Question: Some times the simple things can stump you and here is one for me.
I want to do a simple web request to verify a username and password. Its working just fine in Windows Phone 8 but I can not seem to get the same code to work on Windows 8.
I understand I can not do a GetResponse as I do with Windows Phone so I am using GetResponseAsync and that part if working fine. But the response from the Server is that it did not get the "" component in the header.
Here is the Windows Phone 8 code that is working fine on my Phone version
'''
private async void VerifyUser()
{
//System.Diagnostics.Debug.WriteLine("aa");
loginParams = "username=" + username + "&password=" + password;
string teamResponse = "https://mysite.com/mystuff/LoginApp?" + loginParams;
var request = HttpWebRequest.Create(teamResponse) as HttpWebRequest;
request.Method = "POST";
request.Accept = "application/json;odata=verbose";
var factory = new TaskFactory();
var task = factory.FromAsync<WebResponse>(request.BeginGetResponse, request.EndGetResponse, null);
//System.Diagnostics.Debug.WriteLine("bb");
try
{
var response = await task;
System.IO.Stream responseStream = response.GetResponseStream();
string data;
using (var reader = new System.IO.StreamReader(responseStream))
{
data = reader.ReadToEnd();
}
responseStream.Close();
//System.Diagnostics.Debug.WriteLine("cc");
webData = data;
//MessageBox.Show(data);
}
catch (Exception e)
{
MessageBox.Show("There was a network error. Please check your network connectivty and try again " + e);
}
// System.Diagnostics.Debug.WriteLine(webData);
JToken token = JObject.Parse(webData);
string success = (string)token.SelectToken("success");
'''
Here is what I have for Windows 8 using Visual Studio 2013
'''
private async void VerifyUser()
{
string data;
loginParams = "username=" + logInUserIdString + "&password=" + logInPasswordString;
string teamResponse = "https://mysite.com/mystuff/LoginApp?" + loginParams;
Debug.WriteLine(teamResponse);
HttpWebRequest request = (HttpWebRequest)WebRequest.Create(teamResponse);
HttpWebResponse response = (HttpWebResponse)await request.GetResponseAsync();
using (var sr = new StreamReader(response.GetResponseStream()))
{
data = sr.ReadToEnd();
}
Debug.WriteLine(data);
}
'''
That works but I get back a simple response advising only that the user is logged in or not logged in. The Server chap says that the request did not have "POST" in the header.
SO I added the following code:
'''
request.Method = "POST";
request.Accept = "application/json;odata=verbose";
'''
And here is the full code:
'''
private async void VerifyUser()
{
string data;
loginParams = "username=" + logInUserIdString + "&password=" + logInPasswordString;
string teamResponse = "https://mysite.com/mystuff/LoginApp?" + loginParams;
Debug.WriteLine(teamResponse);
HttpWebRequest request = (HttpWebRequest)WebRequest.Create(teamResponse);
request.Method = "POST";
request.Accept = "application/json;odata=verbose";
HttpWebResponse response = (HttpWebResponse)await request.GetResponseAsync();
using (var sr = new StreamReader(response.GetResponseStream()))
{
data = sr.ReadToEnd();
}
Debug.WriteLine(data);
}
'''
And then it just throws the following:
'''
'web1.exe' (CLR v4.0.30319: Immersive Application Domain): Loaded 'C:\Windows\system32\WinMetadata\Windows.Foundation.winmd'. Skipped loading symbols. Module is optimized and the debugger option 'Just My Code' is enabled.
A first chance exception of type 'System.Net.WebException' occurred in mscorlib.dll
An exception of type 'System.Net.WebException' occurred in mscorlib.dll but was not handled in user code
Additional information: The remote server returned an error: (411) Length Required.
'''
So why can I not include the "POST" in the header as the doco says I can? Any help would be much appreciated.
UPDATE: I now know its an issue with the length of the loginParams. In my IOS, Android and WindowsPhone apps I did not have to specify the length and it works great, but the Visual Studio 2013 Windows App does not accept setting the content length for some reason.
Here is the error:
So why can I not add request.ContentLength???
IN Response to Domniks request for the code I have attached a image of the block of code with the error message. Thanks again for helping.

I have attached an image of my screen where it wont acc
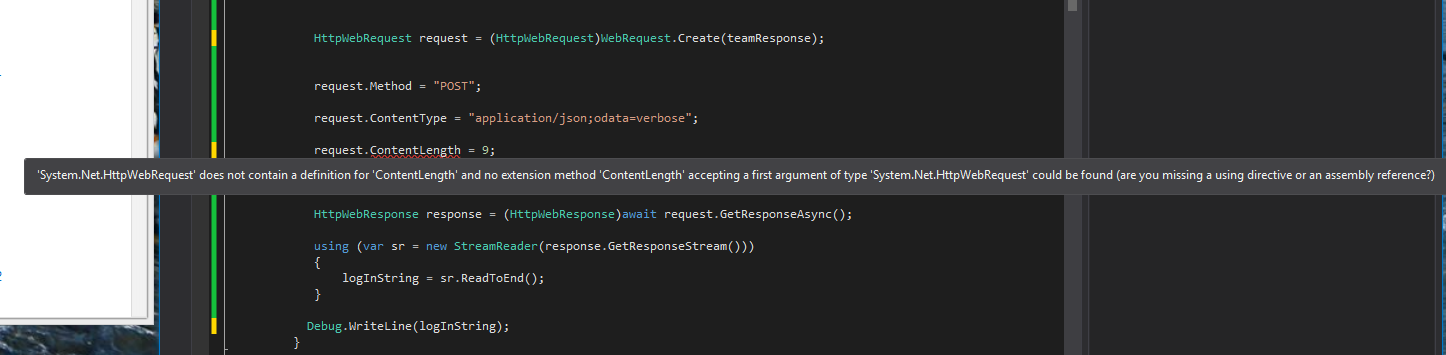
Answer: Solved!!!
The correct process to do Http web requests and response with Visual Studio 2013 is to use the new <URL> class. I suspected it would be some new class like this but just could not find it. 2 days of my life have been wasted!!
So here is the correct code to do a Http request to for example log in or in my case to just verify the user is a valid user based on the userID and password.
'''
private async void VerifyUser()
{
loginParams = "username=" + logInUserIdString + "&password=" + logInPasswordString;
string teamResponse = "https:// mySite.com?" + loginParams;
Debug.WriteLine(teamResponse);
HttpClient client = new HttpClient();
try
{
HttpResponseMessage response = await client.PostAsync(new Uri(teamResponse), null);
response.EnsureSuccessStatusCode();
string responseBody = await response.Content.ReadAsStringAsync();
Debug.WriteLine(responseBody);
}
catch (HttpRequestException e)
{
Debug.WriteLine("
Exception Caught!");
Debug.WriteLine("Message :{0} ", e.Message);
}
'''
And thanks heaps to dbugger and Dominik for your help as your comments moved me in the direction that got me to this solution.